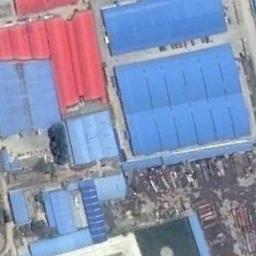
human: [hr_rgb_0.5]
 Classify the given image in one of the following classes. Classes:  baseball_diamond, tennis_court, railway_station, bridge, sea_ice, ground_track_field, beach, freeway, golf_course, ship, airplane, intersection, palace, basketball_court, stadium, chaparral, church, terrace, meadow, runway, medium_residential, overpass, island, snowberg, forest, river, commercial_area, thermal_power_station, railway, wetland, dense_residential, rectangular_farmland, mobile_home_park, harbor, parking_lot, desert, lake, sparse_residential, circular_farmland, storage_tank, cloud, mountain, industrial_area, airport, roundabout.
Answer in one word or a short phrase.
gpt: industrial_area